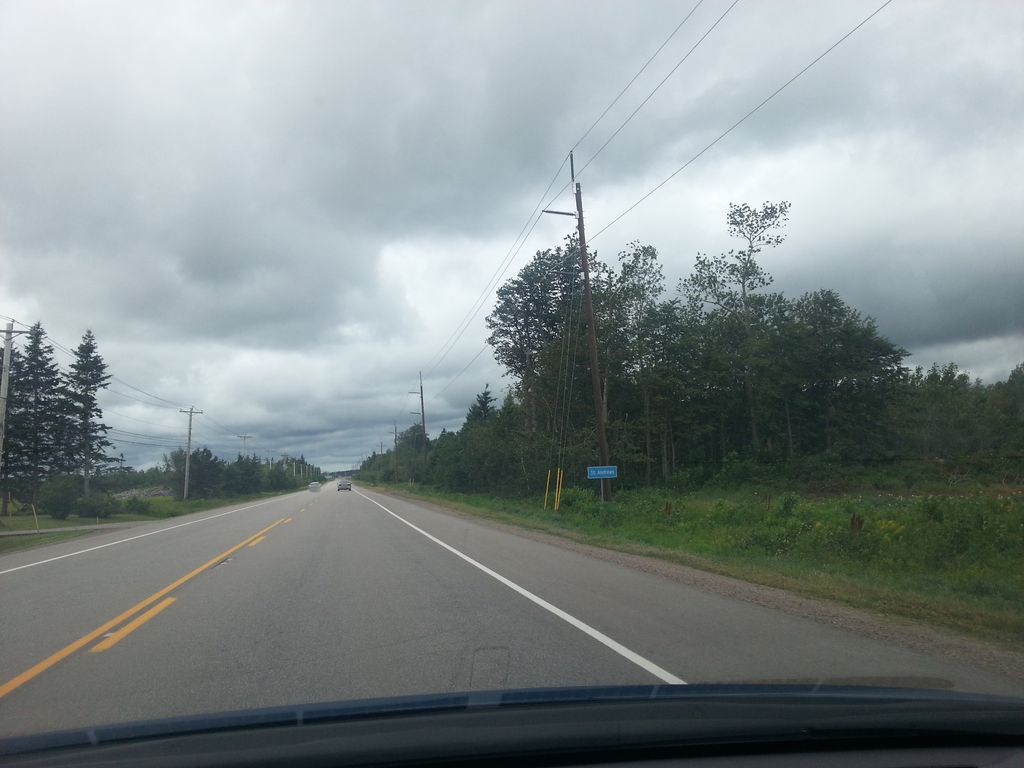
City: charlottetown